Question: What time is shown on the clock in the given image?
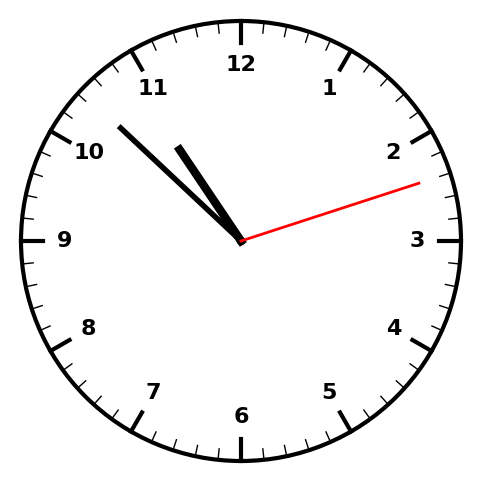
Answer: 10:52:12